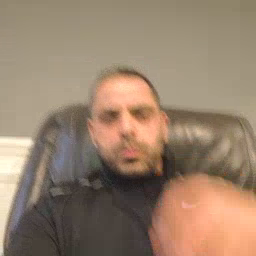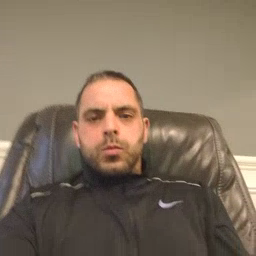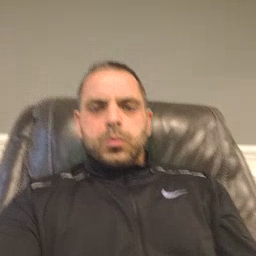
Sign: rain